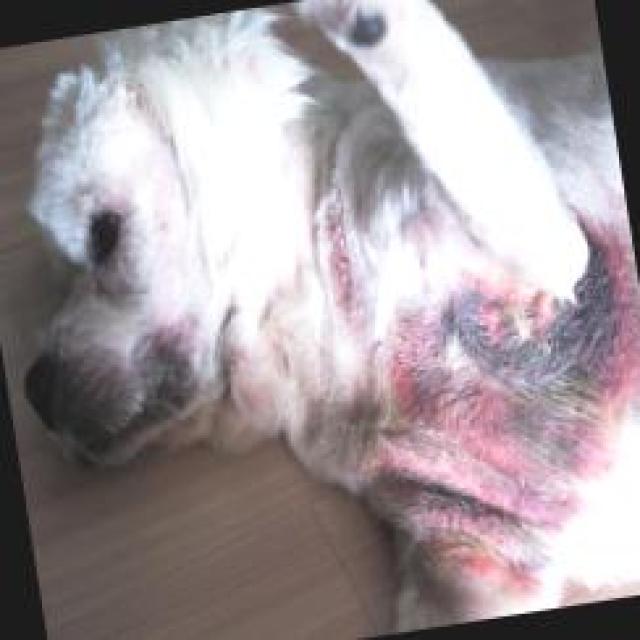
Canine hypersensitivity reaction — allergic skin response with urticaria, erythema, pruritus, and angioedema. May be food, environmental, or flea allergy related.